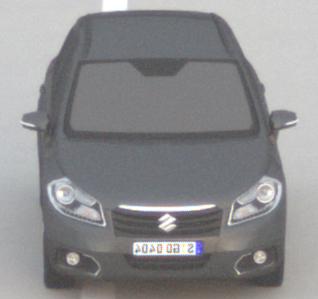
Make: Suzuki
Model: SX4 S-Cross 1.6
Detailed model: SX4 (II) S-Cross
Model produced from: 2013/10
Model produced until: 2015/08
Doors: 5
Color: gray
Road condition: dry road
Daytime: sunrise or sunset
Contrast: low contrast